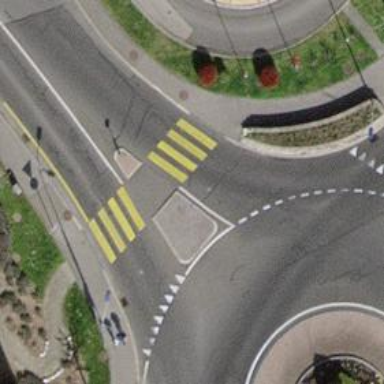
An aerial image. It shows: Zebra crossing with crossing island.